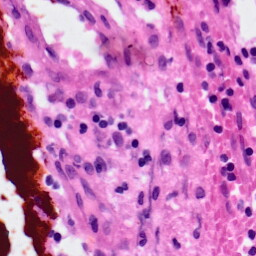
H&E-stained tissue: Lung